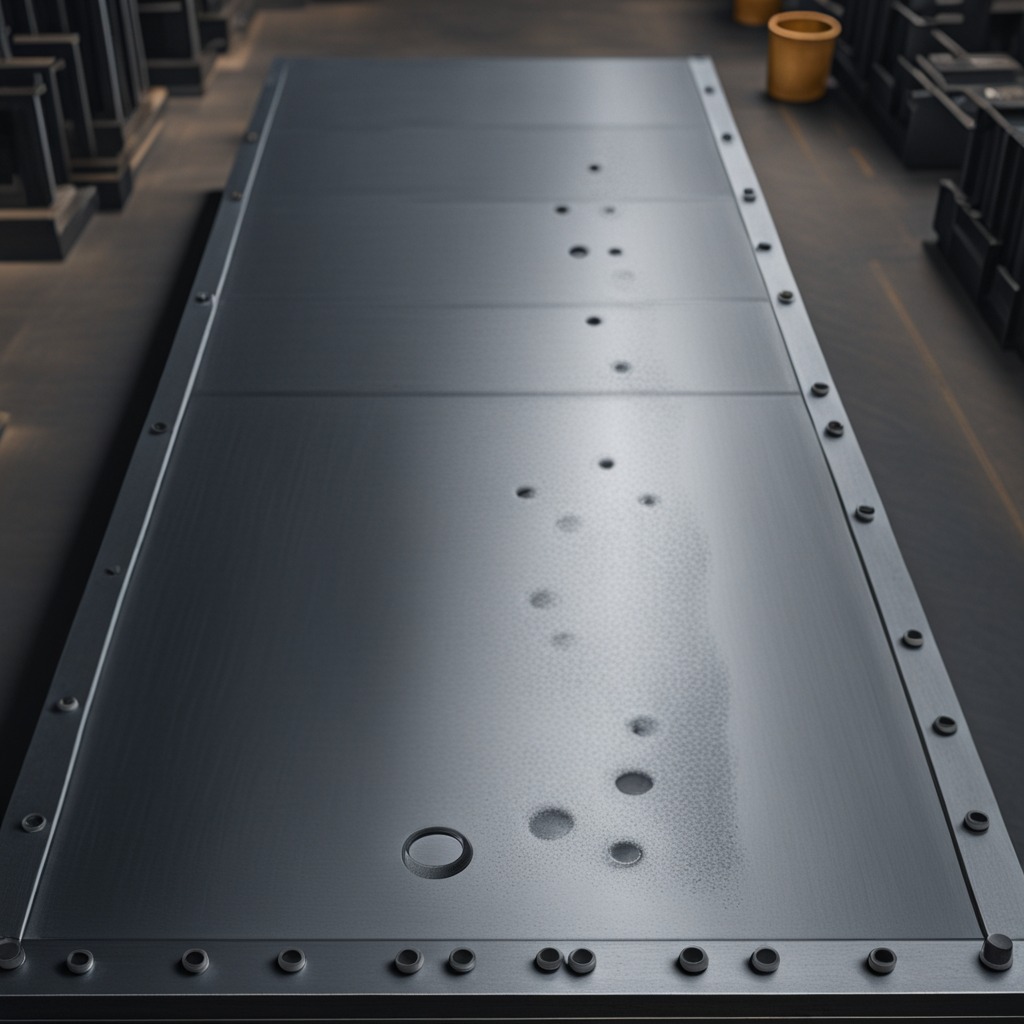
A flat metal washer lies on the cold steel table in a mining workshop.